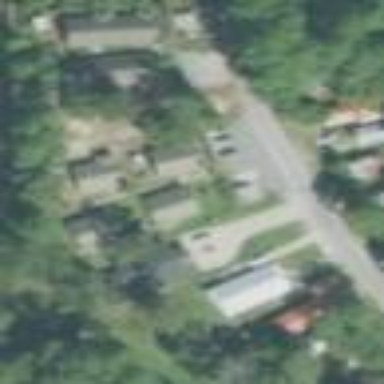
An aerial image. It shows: This residential area consists of single-family homes.